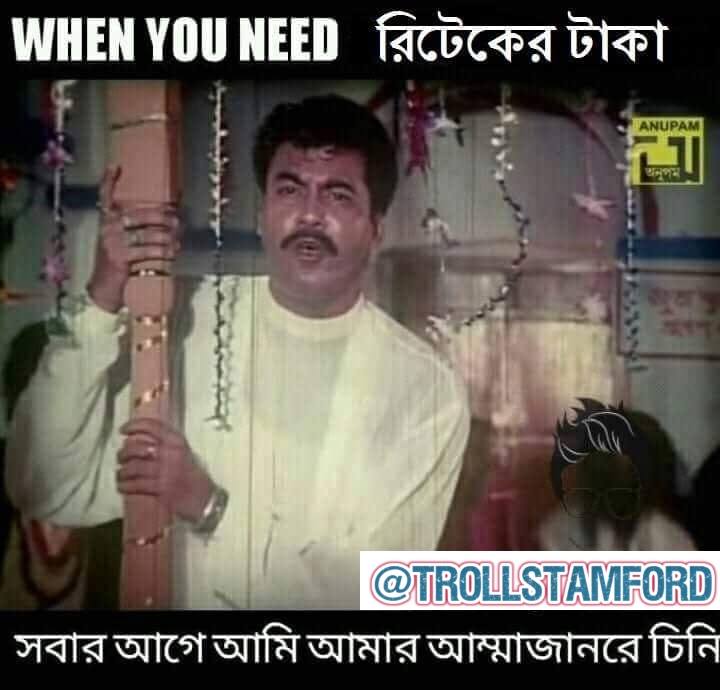
Caption: WHEN YOU NEED রিটেকের টাকা      সবার আগে আমি আমার আম্মাজানরে চিনি
Label: non-hate